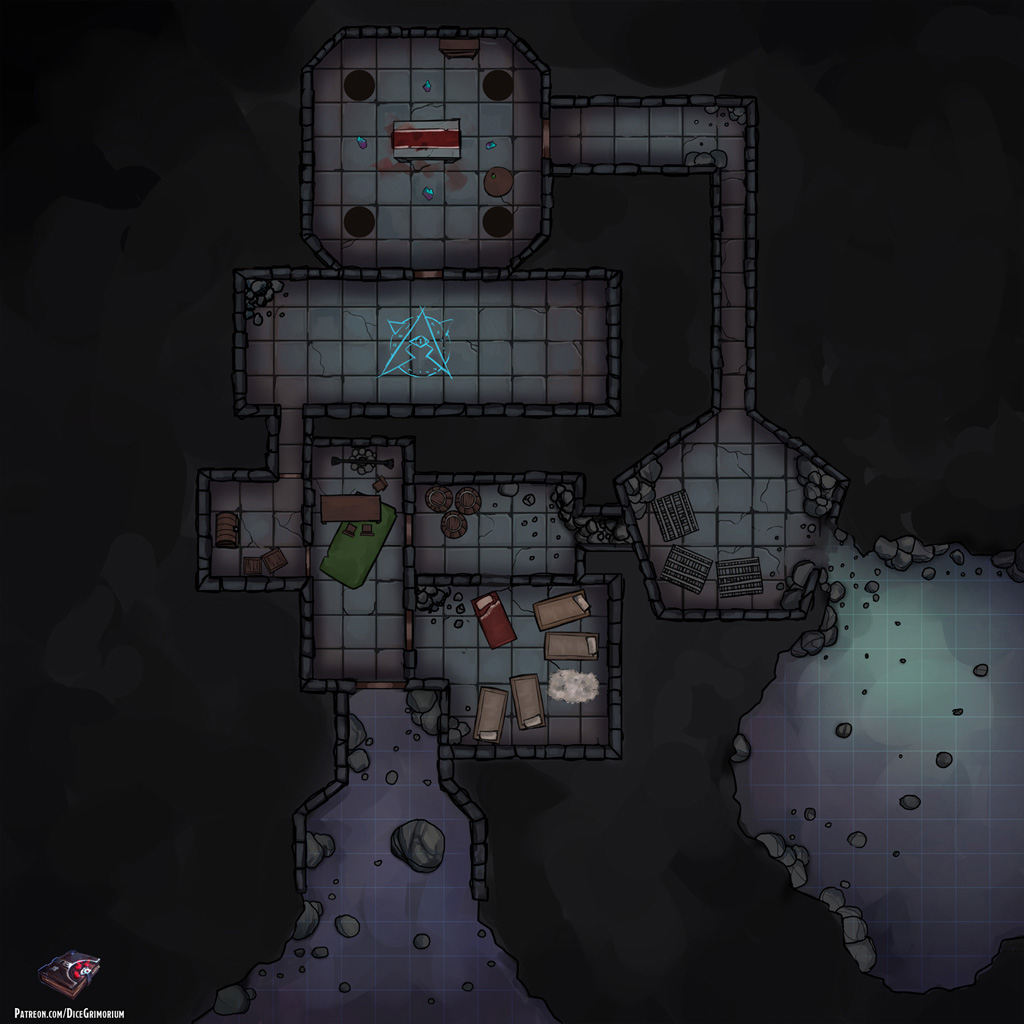
A D&D Grid Map cave dungeon interior arcane runes (Necromancers Lair Map)